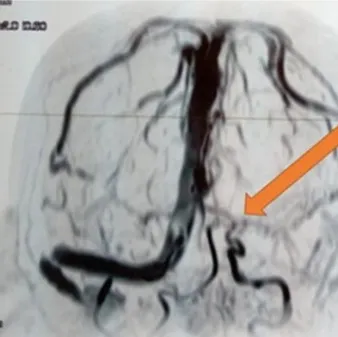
Thrombosis of the right lateral sinus.
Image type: radiology (mri)